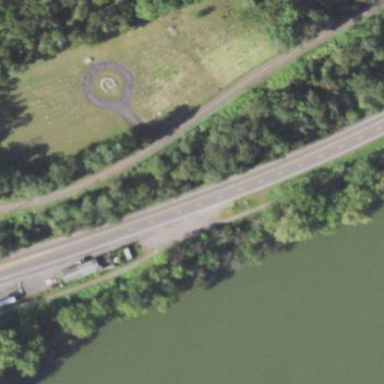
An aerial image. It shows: Cemetery.